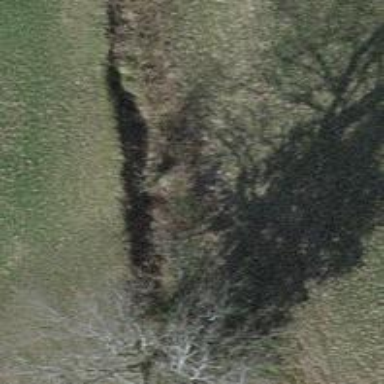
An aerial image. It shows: Hedge barrier.